Question: it has single text
'''
<Button
android:id="@+id/BuyButton"
android:layout_width="81sp"
android:layout_height="wrap_content"
android:text="buy" />
'''

Clearly there are two text in button .... how to nest two text in a single button
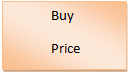
Answer: '''
<?xml version="1.0" encoding="utf-8"?>
<LinearLayout xmlns:android="http://schemas.android.com/apk/res/android"
android:layout_width="match_parent"
android:layout_height="match_parent"
android:orientation="vertical" >
<LinearLayout
style="@android:style/ButtonBar"
android:layout_width="81dp"
android:layout_height="81dp"
android:orientation="vertical" >
<Button
android:layout_width="wrap_content"
android:layout_height="wrap_content"
android:background="@android:color/transparent"
android:text="buy" />
<Button
android:layout_width="wrap_content"
android:layout_height="wrap_content"
android:background="@android:color/transparent"
android:text="Price" />
</LinearLayout>
</LinearLayout>
'''